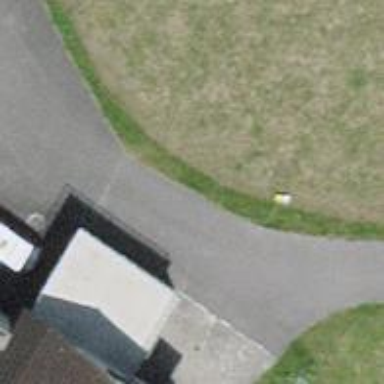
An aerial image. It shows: Garage building.